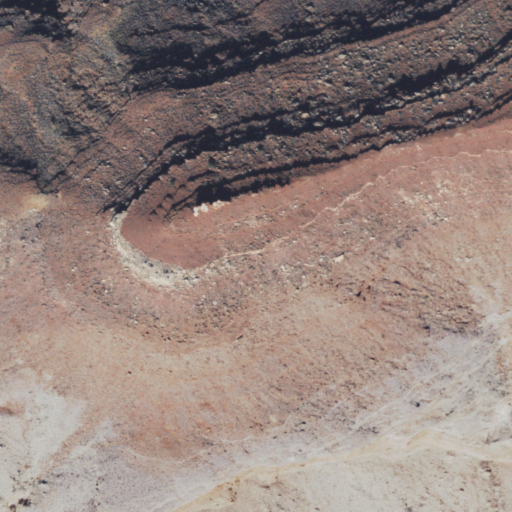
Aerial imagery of mountain in Arizona named Barbenceta Butte containing shrub and barren land